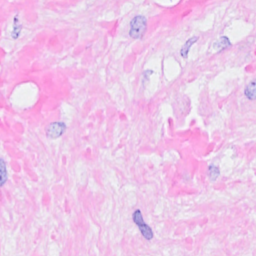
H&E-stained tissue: Breast